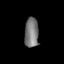
Tissue: lung
Cell type: Others
Senescence score: 0.5543
Nuclear area (px): 405
Mean DAPI intensity: 121.948